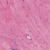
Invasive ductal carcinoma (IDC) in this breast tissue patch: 1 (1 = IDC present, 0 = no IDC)